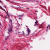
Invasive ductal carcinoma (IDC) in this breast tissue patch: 0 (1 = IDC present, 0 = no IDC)